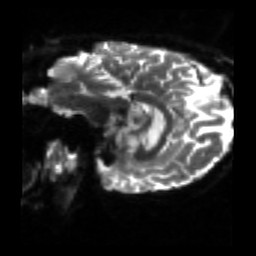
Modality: sbref
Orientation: sagittal
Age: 66
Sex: female
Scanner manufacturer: siemens
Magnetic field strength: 3 T
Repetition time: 4.71 s
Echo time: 0.0906 s